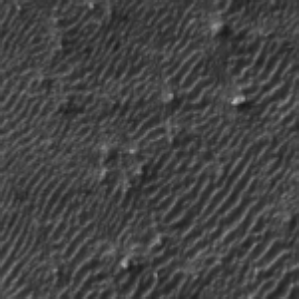
Label: frost